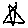
Label: star